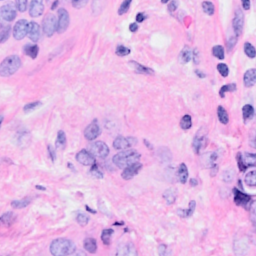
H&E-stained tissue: Breast